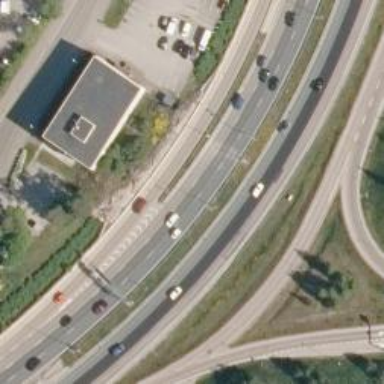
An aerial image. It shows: Asphalt road classified as trunk highway.